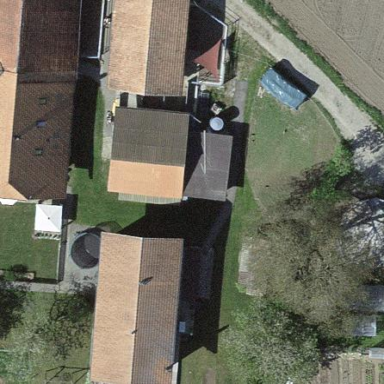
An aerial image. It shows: Farmyard area.